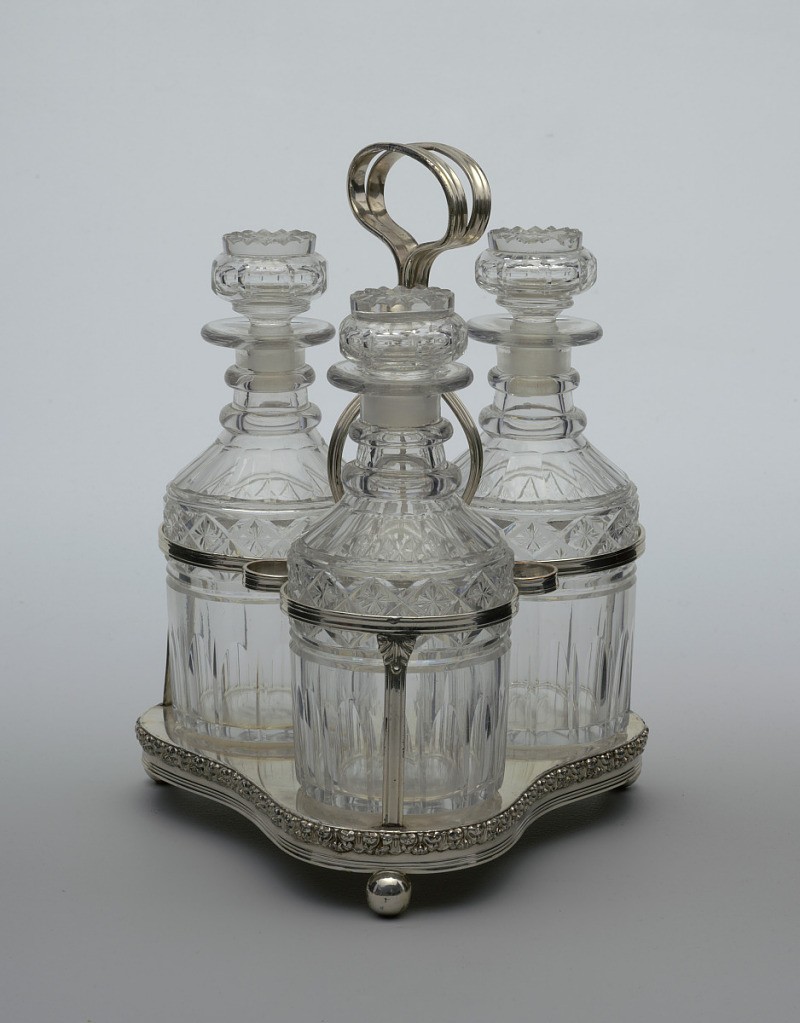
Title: Stand
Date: ca. 1830
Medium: copper, silver
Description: Trefoil-shaped base with applied molded rim, three ball feet; reeded frame for holding 3 decanters and stoppers, tall central circular handle.